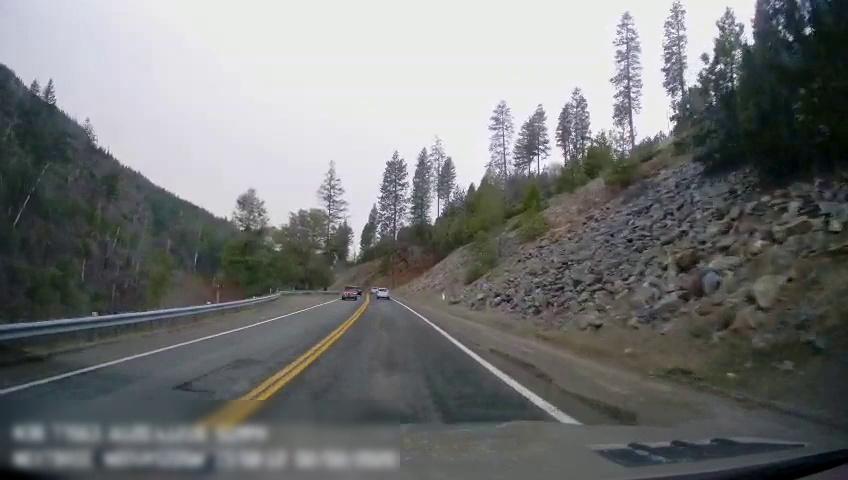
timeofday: Day
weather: Cloudy
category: Drivable Space
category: Vehicles | Car
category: Vehicles | Truck
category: Lanes | Current Lane
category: Lanes | Current Lane
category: Lanes | Opposite Lane